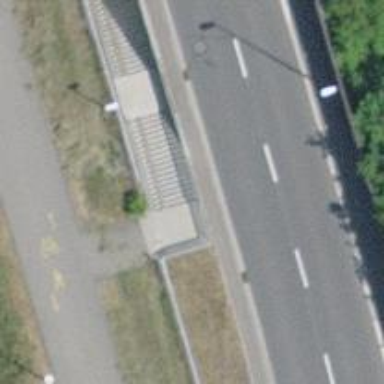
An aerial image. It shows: Road with steps.